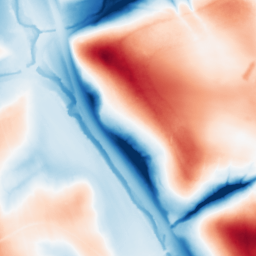
Category: multiscale
Decomposition family: dog_multiscale
Decomposition parameters: sigma_ratio: 2
n_scales: 6
base_sigma: 0.5
Upsampling method: sinc_blackman
Upsampling parameters: scale: 2
kernel_size: 16
Upsampling scale: 2